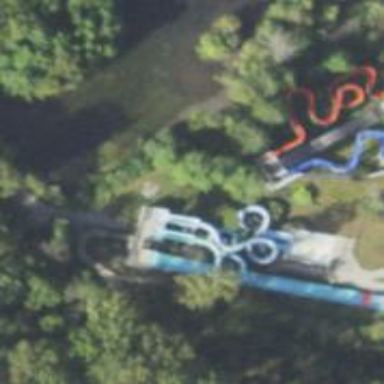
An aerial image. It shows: Canal with water slide attraction.